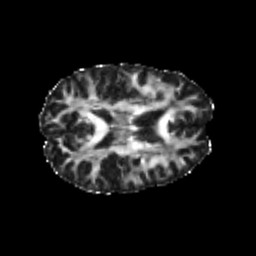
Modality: FA
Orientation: axial
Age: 24
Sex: female
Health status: healthy
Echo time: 0.074 s